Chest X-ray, AP view. Patient: 56 years old, sex M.
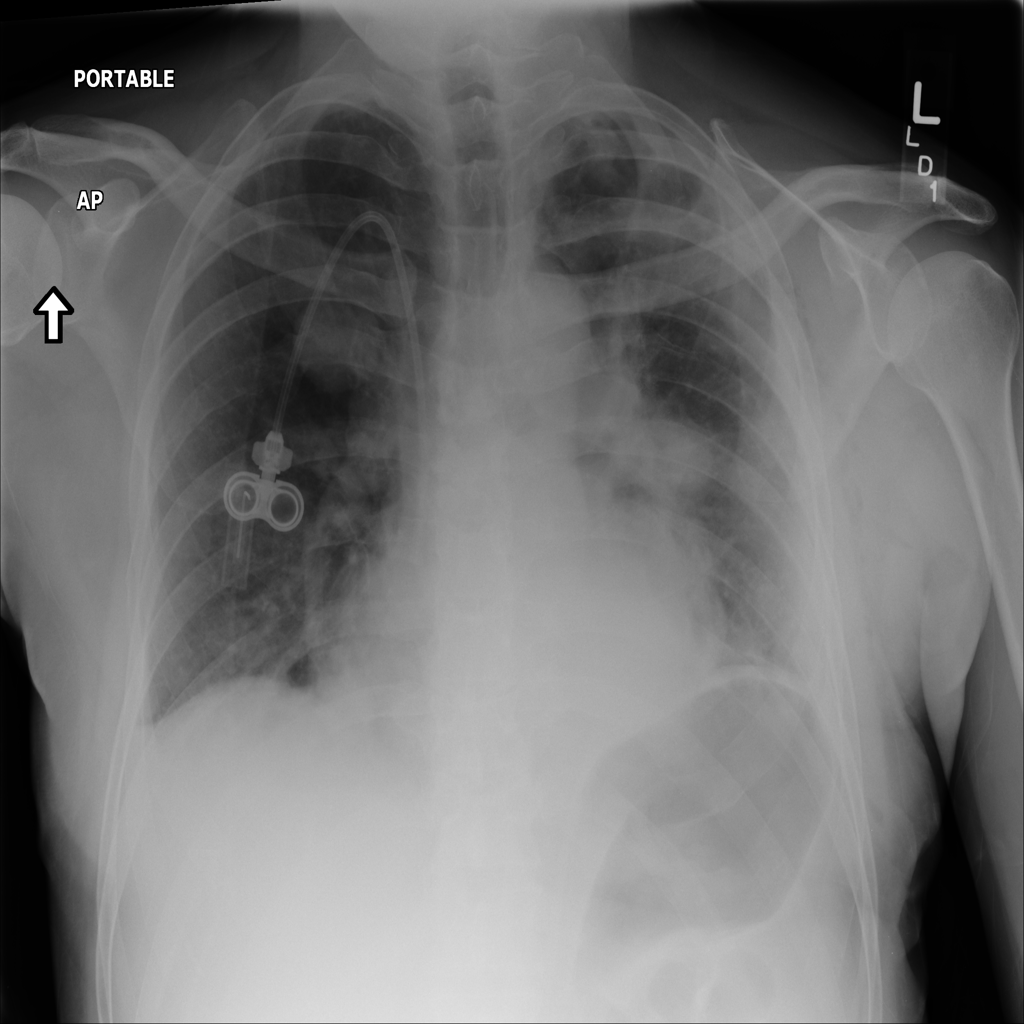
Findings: Emphysema, Infiltration, Mass